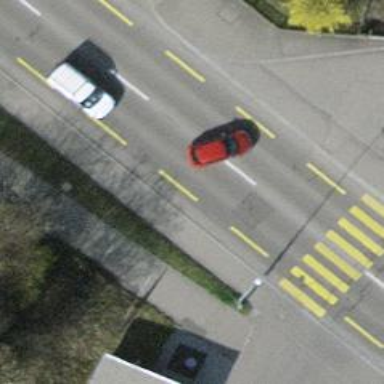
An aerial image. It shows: Secondary road with asphalt surface and dedicated cycle lane.